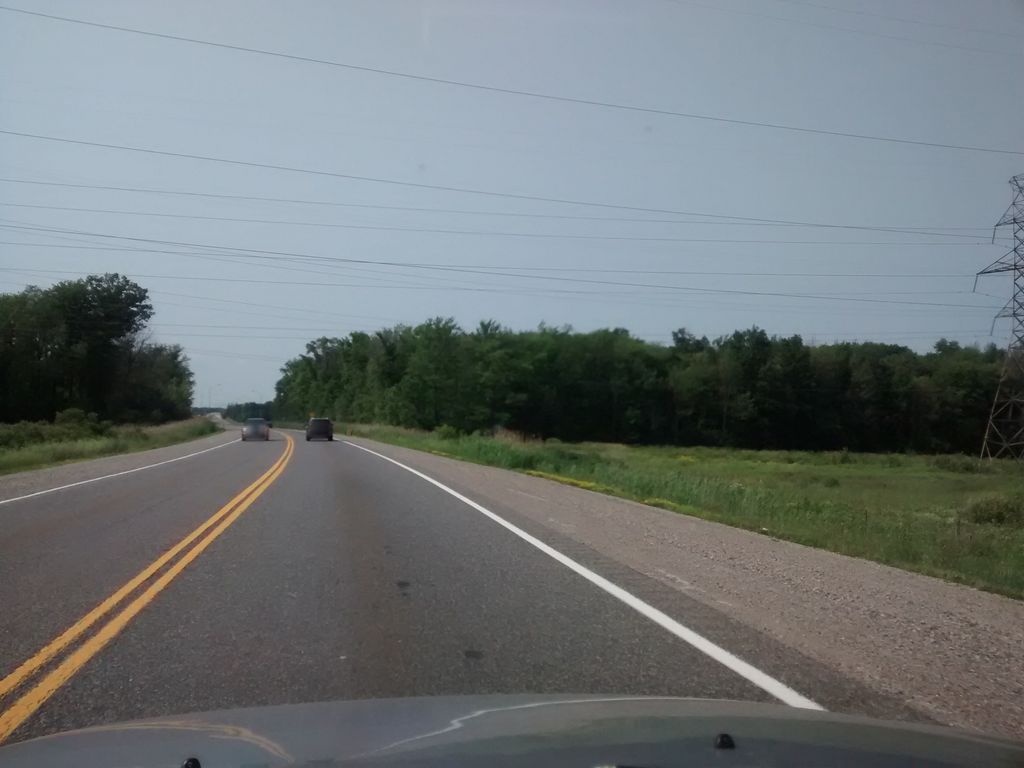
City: hamilton